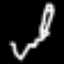
Label: pencil